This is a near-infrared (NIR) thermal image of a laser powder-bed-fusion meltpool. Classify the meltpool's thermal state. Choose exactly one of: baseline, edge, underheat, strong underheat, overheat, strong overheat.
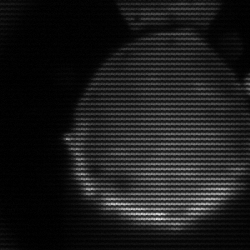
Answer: edge